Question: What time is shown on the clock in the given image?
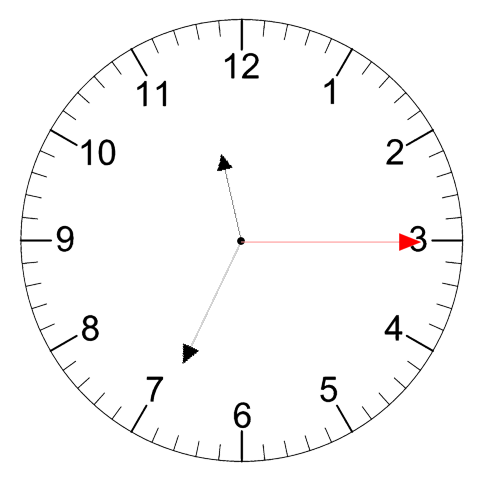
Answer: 11:34:15